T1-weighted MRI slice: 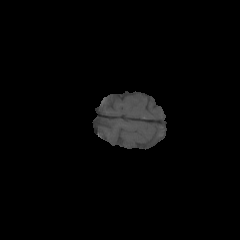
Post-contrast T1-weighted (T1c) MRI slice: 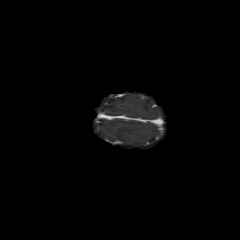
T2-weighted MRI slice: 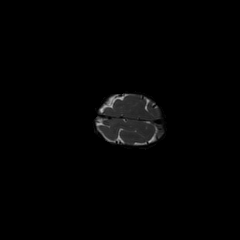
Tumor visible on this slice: no